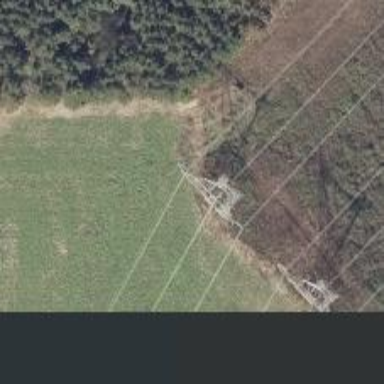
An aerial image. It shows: Power tower.